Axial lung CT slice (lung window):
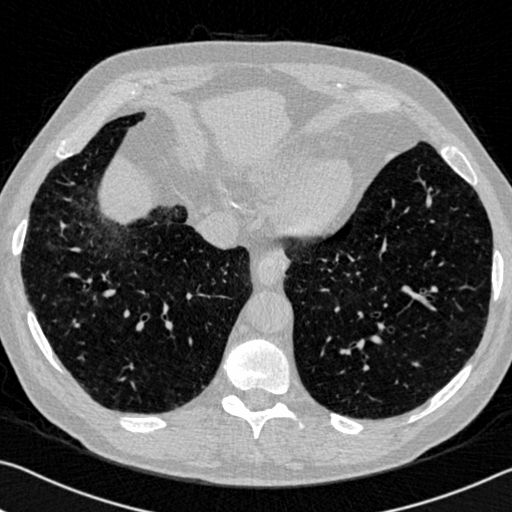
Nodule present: no